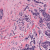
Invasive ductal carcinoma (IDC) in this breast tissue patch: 1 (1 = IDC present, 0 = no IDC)